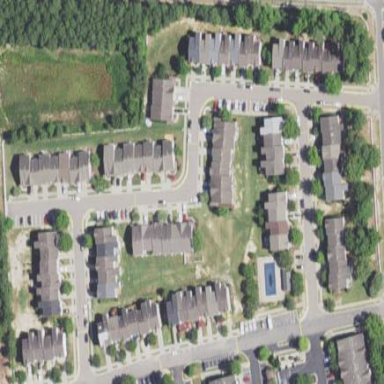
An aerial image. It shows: Residential area within neighborhood.